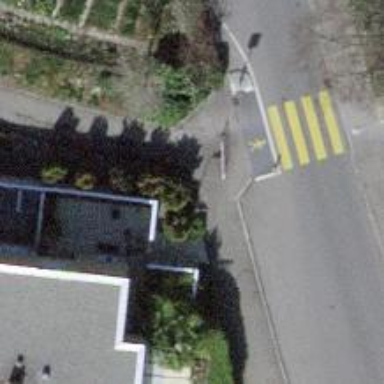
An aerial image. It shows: Cycle barrier.